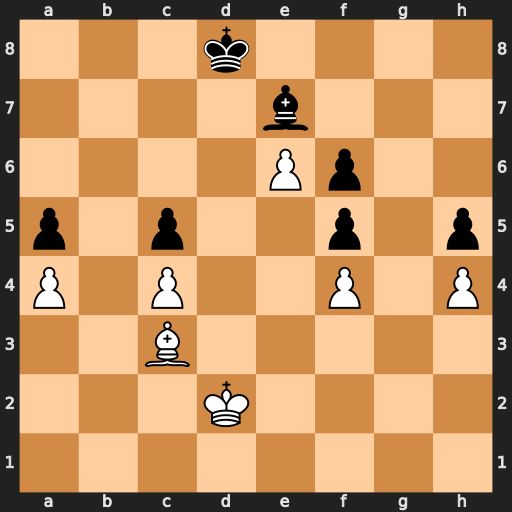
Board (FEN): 3k4/4b3/4Pp2/p1p2p1p/P1P2P1P/2B5/3K4/8
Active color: w
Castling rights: -
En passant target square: -
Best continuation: Bxa5+ Kc8 Bb6 Kb7 a5